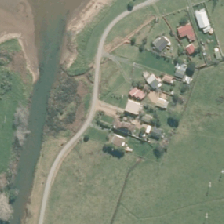
Land cover: urban_build_up